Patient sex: M
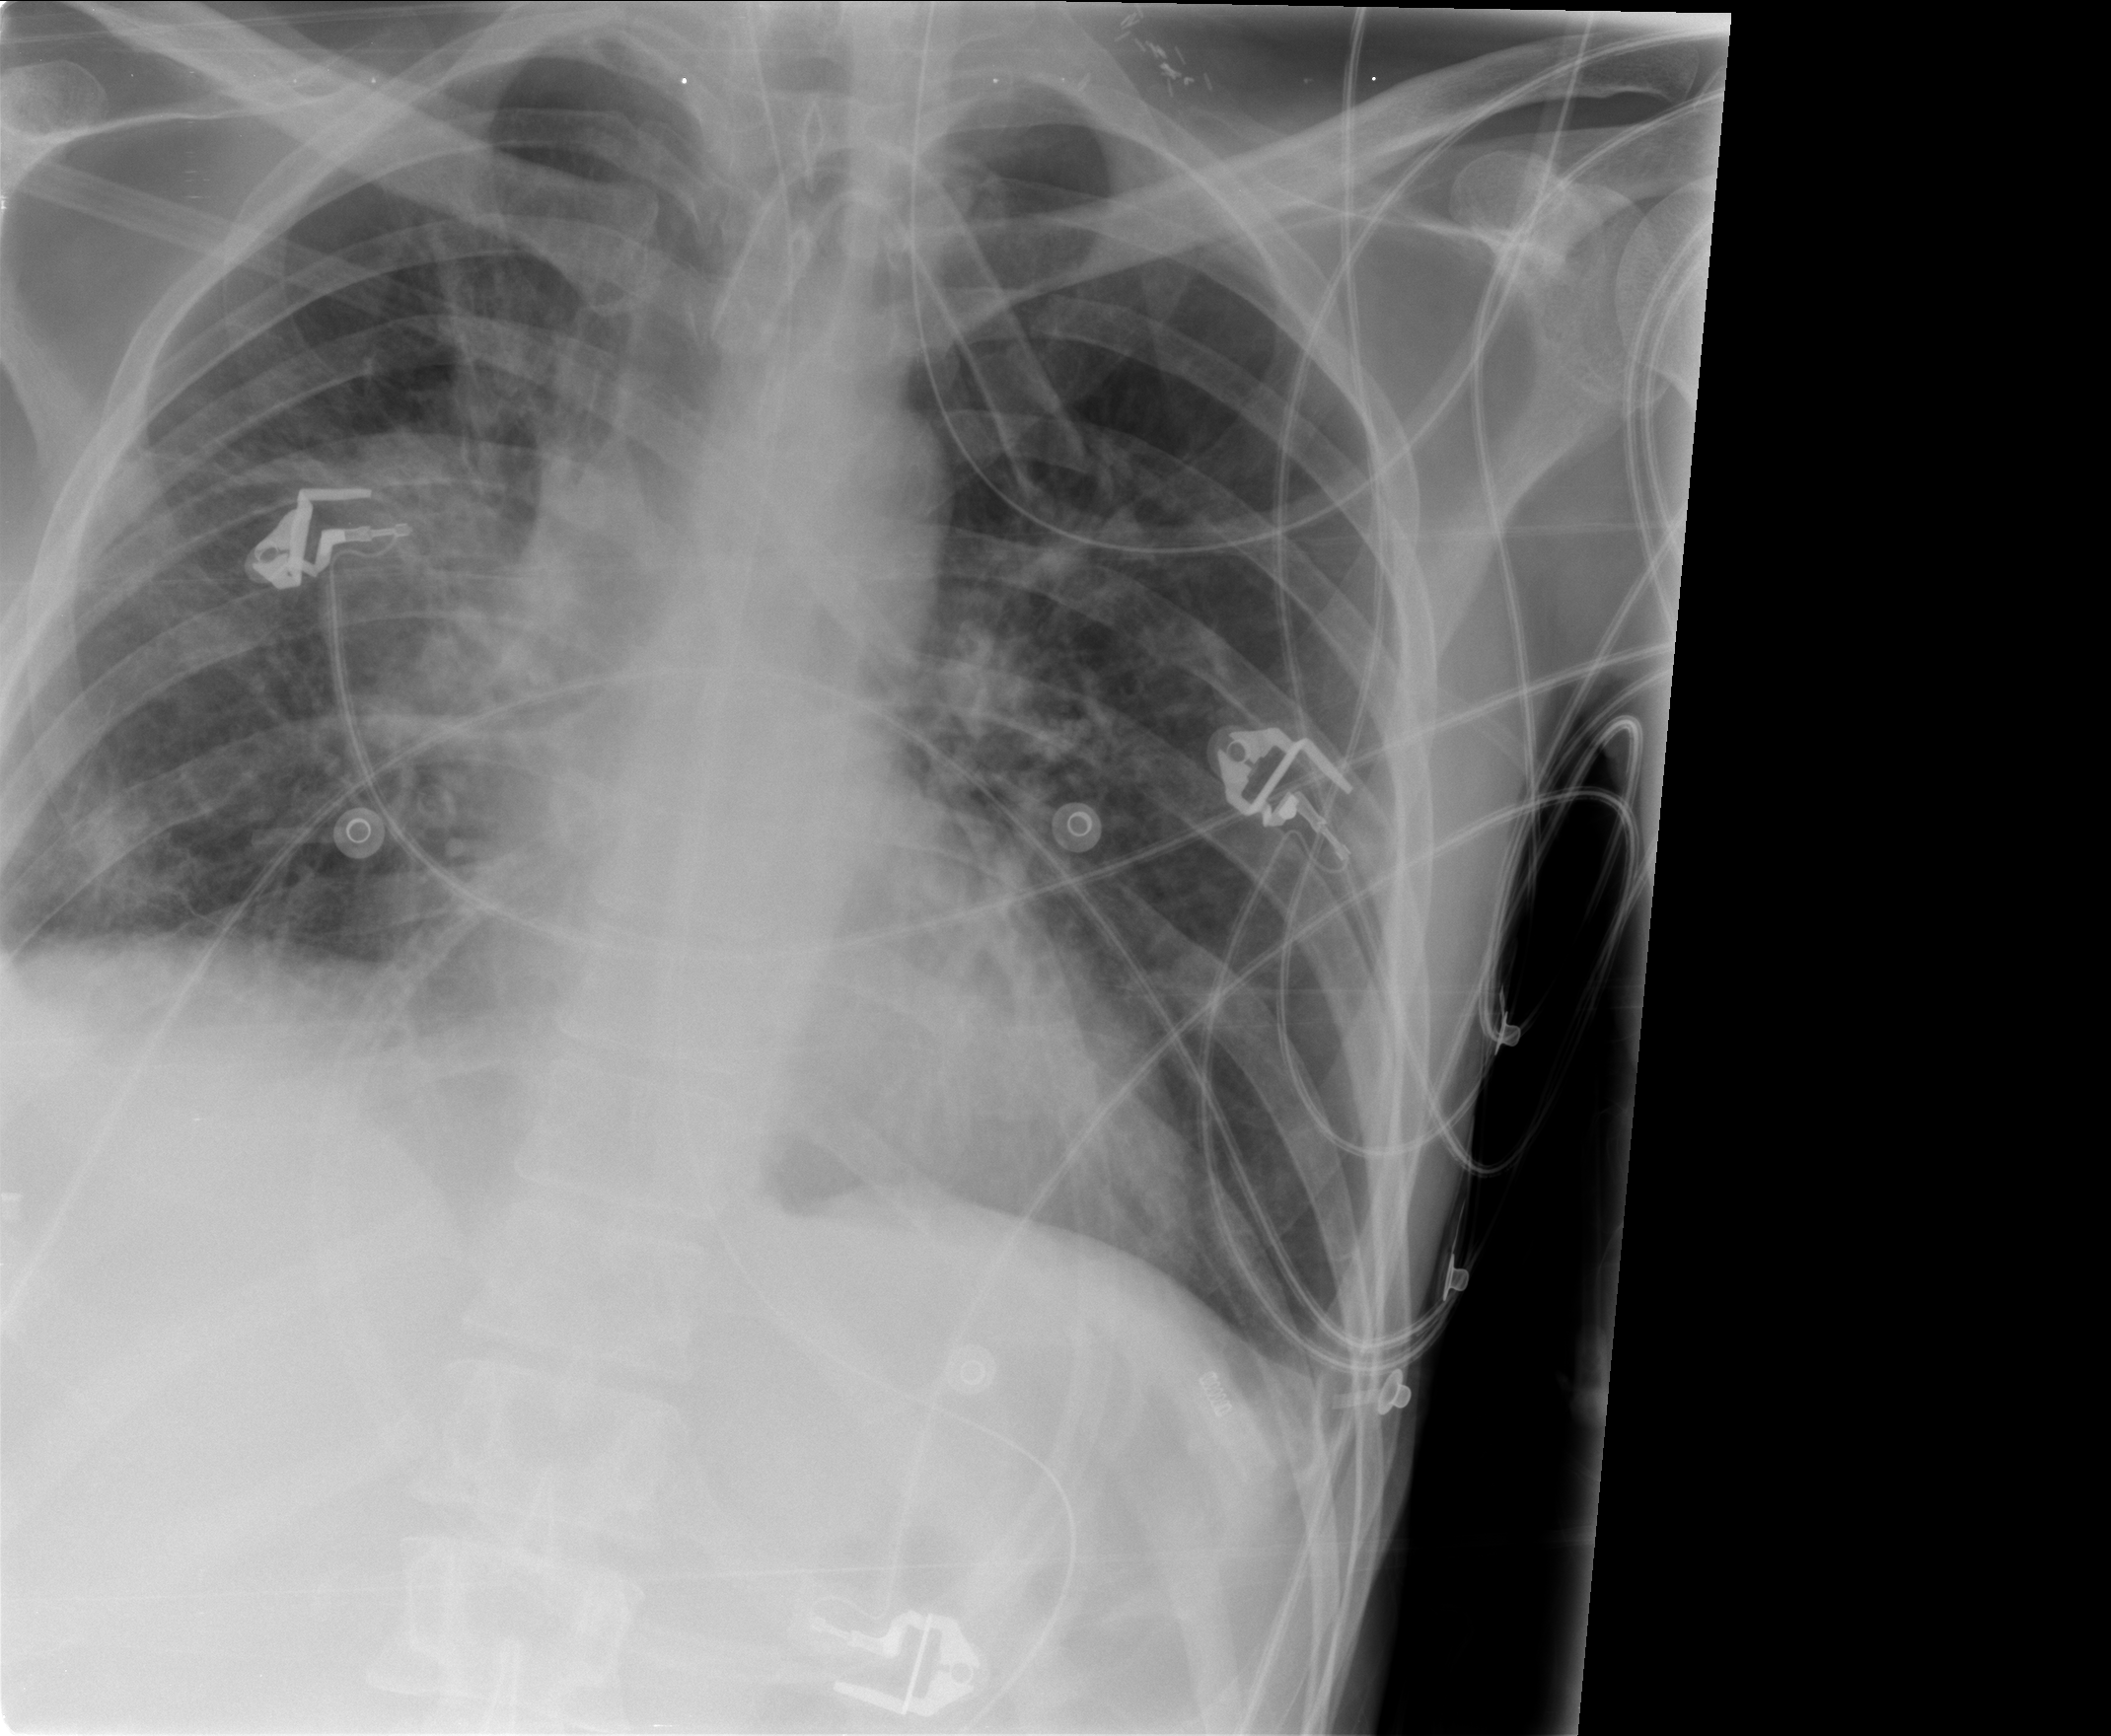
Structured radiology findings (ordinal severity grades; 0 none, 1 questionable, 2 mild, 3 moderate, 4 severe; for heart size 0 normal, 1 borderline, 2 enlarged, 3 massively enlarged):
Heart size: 0
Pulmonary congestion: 2
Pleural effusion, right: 2
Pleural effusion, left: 1
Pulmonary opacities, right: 2
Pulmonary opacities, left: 2
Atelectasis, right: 2
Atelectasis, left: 2